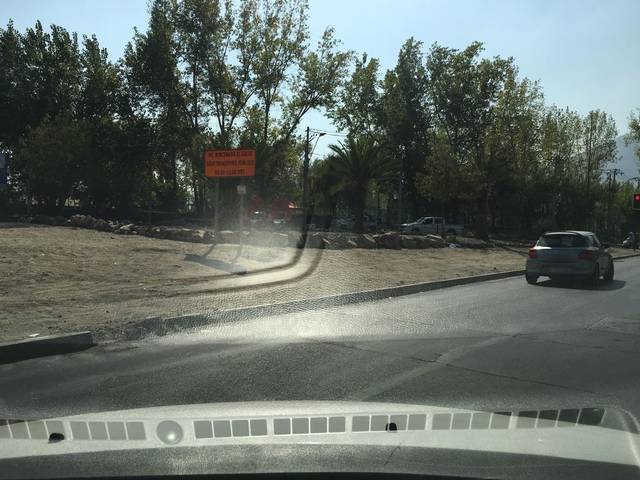
Region: Chile
Coordinates: -33.394, -70.625